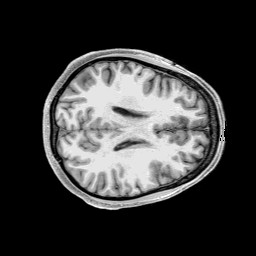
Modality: T1w
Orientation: axial